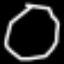
Label: octagon